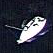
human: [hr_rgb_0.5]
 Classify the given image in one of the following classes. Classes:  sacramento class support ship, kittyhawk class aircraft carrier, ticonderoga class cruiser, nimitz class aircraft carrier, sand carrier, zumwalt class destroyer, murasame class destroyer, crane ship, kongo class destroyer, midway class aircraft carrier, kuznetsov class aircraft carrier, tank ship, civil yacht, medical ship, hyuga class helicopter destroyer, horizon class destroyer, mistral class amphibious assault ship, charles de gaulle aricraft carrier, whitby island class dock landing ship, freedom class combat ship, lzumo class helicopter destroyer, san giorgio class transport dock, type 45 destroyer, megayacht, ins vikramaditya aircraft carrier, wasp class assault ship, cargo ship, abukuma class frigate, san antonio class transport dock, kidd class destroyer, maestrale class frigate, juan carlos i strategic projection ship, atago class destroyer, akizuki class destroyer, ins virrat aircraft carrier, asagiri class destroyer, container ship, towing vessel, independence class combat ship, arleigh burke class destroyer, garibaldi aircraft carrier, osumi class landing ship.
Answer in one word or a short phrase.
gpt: Civil yacht